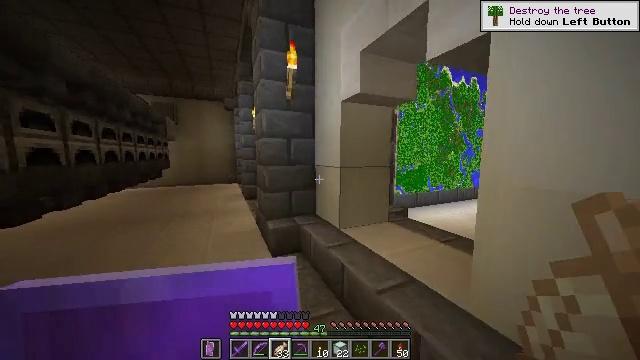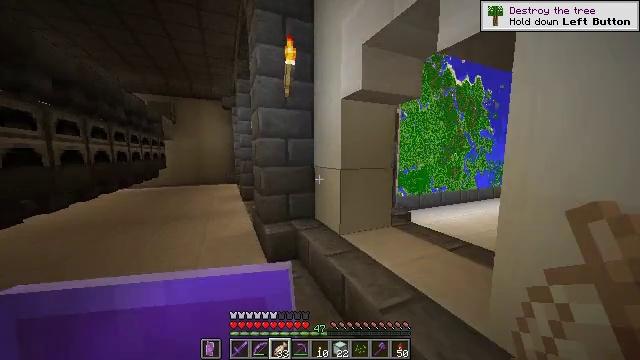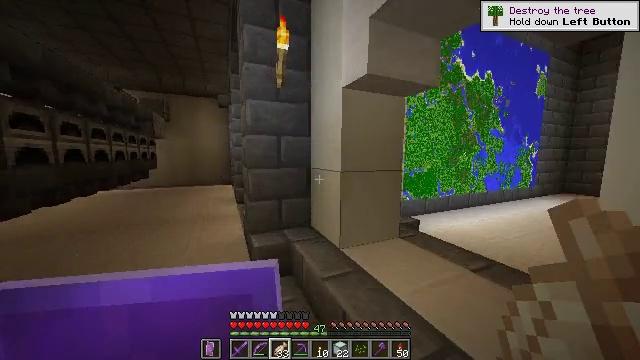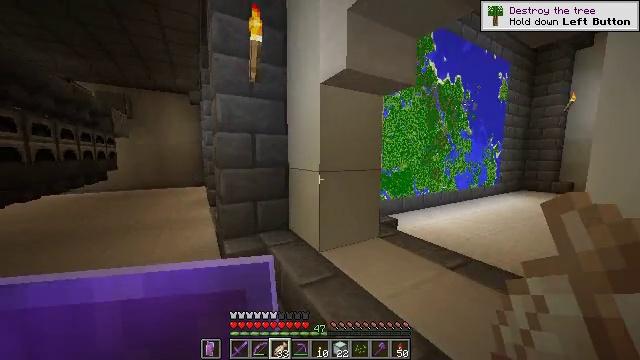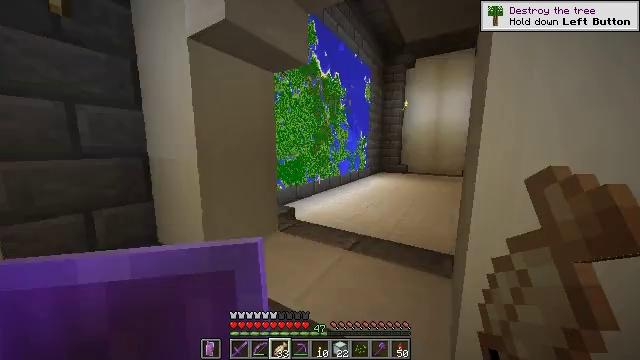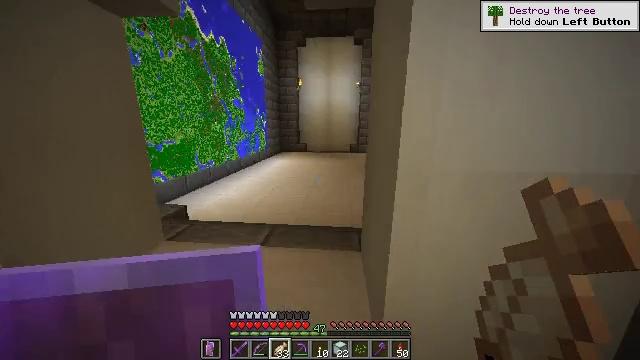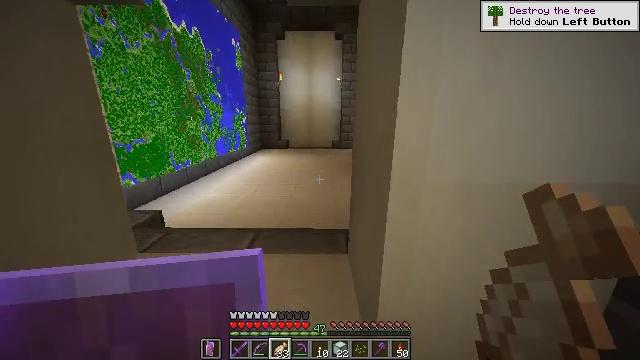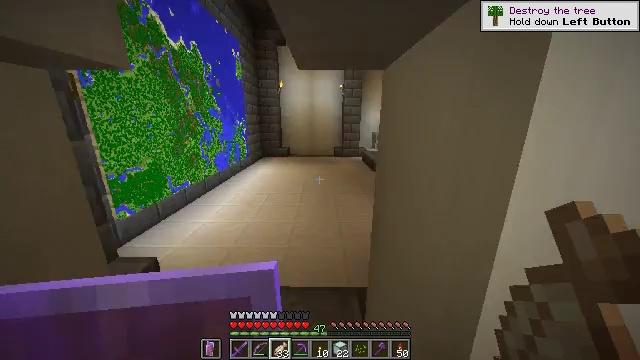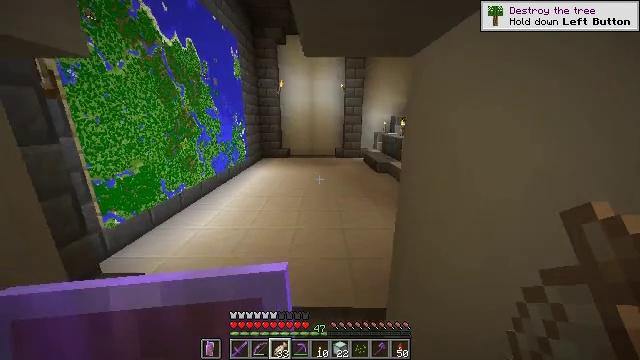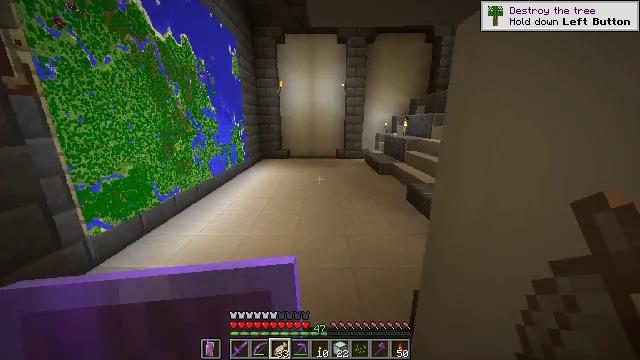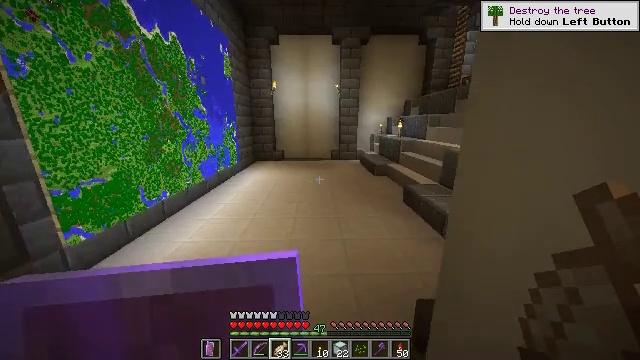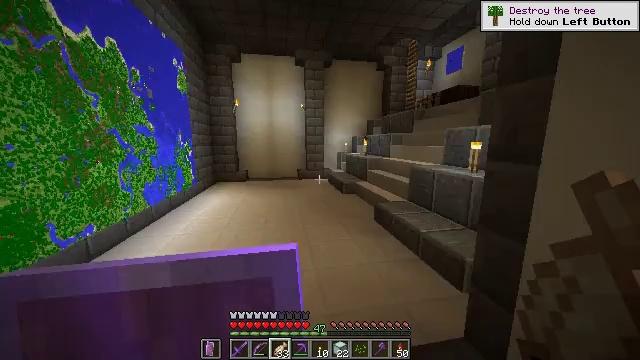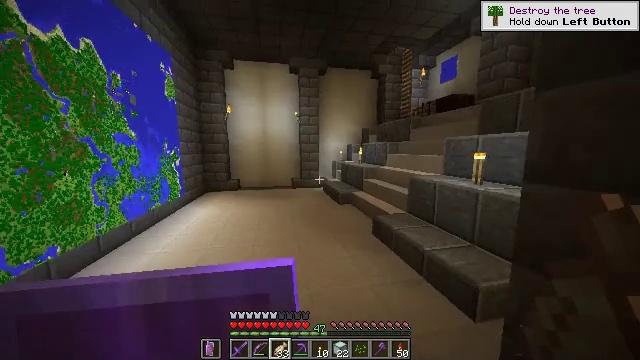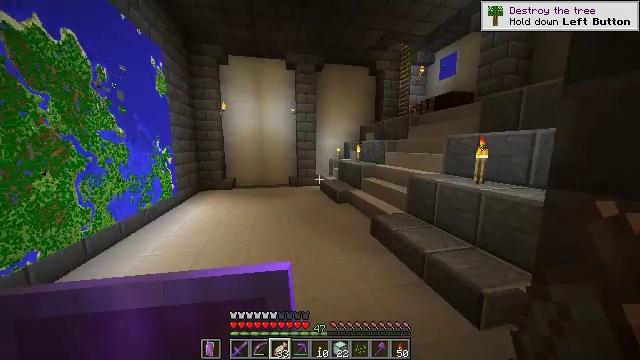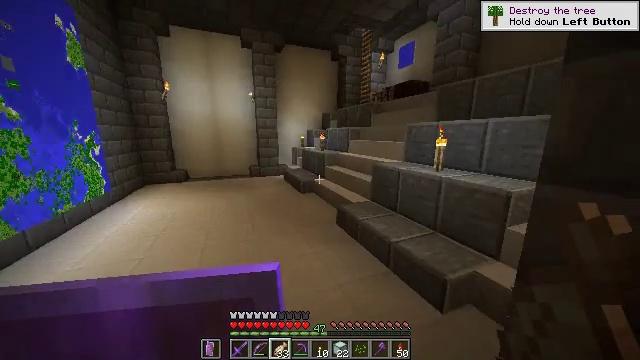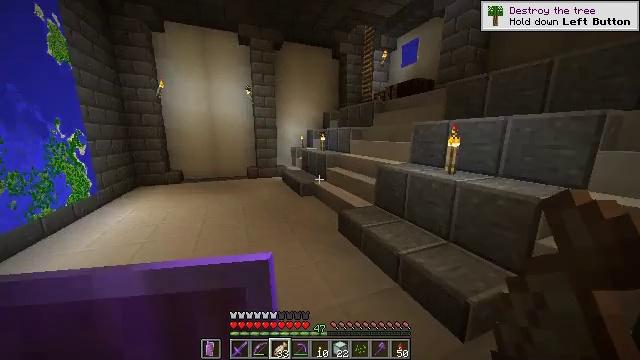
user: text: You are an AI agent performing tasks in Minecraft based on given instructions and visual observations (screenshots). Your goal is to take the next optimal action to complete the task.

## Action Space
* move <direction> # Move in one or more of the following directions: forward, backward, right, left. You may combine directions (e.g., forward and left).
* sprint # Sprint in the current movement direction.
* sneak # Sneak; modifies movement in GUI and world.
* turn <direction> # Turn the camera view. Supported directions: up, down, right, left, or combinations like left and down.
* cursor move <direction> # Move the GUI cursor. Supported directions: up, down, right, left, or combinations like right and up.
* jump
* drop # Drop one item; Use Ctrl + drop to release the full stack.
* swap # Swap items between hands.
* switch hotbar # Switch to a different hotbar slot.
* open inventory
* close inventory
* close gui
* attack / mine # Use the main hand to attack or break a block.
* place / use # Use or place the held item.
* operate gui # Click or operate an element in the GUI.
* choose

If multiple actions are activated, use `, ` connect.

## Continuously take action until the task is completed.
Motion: motion action
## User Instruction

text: Harvest coarse dirt by holding left button.
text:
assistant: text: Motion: move forward, sprint
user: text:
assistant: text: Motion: move forward, sprint
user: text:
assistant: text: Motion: move forward, sprint, turn right
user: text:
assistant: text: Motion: move forward, sprint, turn right and down
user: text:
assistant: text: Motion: move forward, sprint, turn right and down
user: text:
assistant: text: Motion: move forward, sprint, turn right and down
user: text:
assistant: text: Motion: move forward, sprint
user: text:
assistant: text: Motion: move forward, sprint
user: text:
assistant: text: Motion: move forward, sprint
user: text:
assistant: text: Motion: move forward, sprint, turn right
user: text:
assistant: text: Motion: move forward, sprint, turn right and up
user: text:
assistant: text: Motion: move forward, sprint, turn right and up
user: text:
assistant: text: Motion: move forward, sprint
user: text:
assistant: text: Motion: move forward, sprint, turn right and down
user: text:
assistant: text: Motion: move forward, sprint
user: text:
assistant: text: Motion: move forward, sprint
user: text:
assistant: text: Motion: move forward, sprint
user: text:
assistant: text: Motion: move forward, sprint
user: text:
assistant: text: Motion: move forward, sprint
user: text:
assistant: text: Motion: move forward, sprint
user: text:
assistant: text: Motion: move forward, sprint, turn right
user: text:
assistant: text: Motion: move forward, sprint, turn right and down
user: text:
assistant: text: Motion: move forward, sprint, turn right
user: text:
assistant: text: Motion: move forward, sprint, turn right and up
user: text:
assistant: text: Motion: move forward, sprint
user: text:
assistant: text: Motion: move forward, sprint, turn right and up
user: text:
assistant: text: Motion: move forward, sprint
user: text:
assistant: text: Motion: move forward, sprint
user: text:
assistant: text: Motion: move forward, sprint
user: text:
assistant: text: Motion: move forward, sprint